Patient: sex M, age 67
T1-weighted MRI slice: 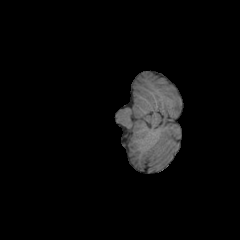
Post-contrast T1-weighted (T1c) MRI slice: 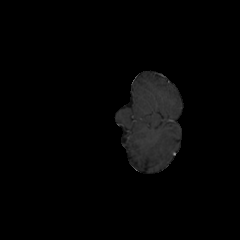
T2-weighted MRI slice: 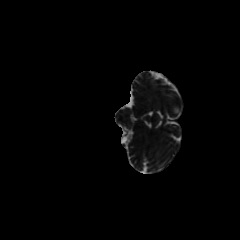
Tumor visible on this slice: no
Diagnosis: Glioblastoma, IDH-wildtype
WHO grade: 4